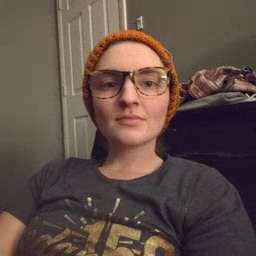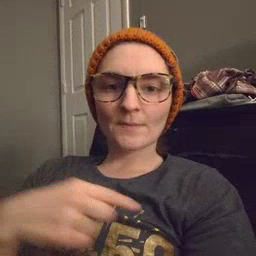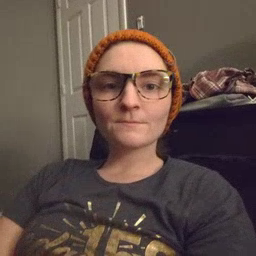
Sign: weus